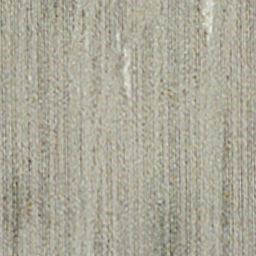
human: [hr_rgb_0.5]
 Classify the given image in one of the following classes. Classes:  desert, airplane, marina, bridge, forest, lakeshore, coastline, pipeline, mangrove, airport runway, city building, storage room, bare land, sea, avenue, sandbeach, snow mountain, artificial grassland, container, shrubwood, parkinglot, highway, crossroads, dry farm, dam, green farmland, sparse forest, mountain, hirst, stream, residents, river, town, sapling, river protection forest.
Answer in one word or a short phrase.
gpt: dry farm